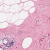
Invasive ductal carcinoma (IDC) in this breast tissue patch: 0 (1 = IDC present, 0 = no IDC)